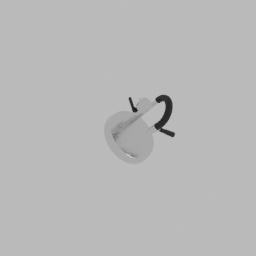
Label: appliances